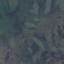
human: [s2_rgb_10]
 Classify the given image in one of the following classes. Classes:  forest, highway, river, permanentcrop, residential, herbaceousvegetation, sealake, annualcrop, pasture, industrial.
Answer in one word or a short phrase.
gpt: HerbaceousVegetation